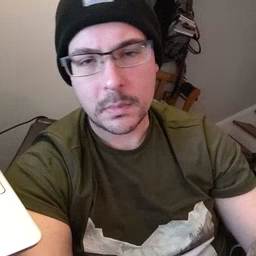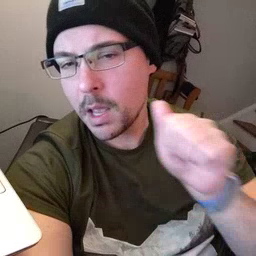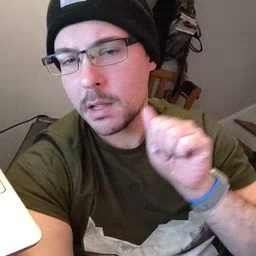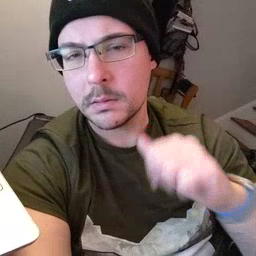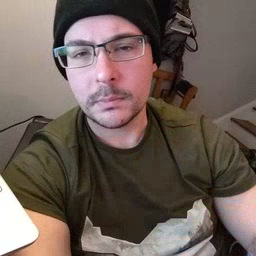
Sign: aunt